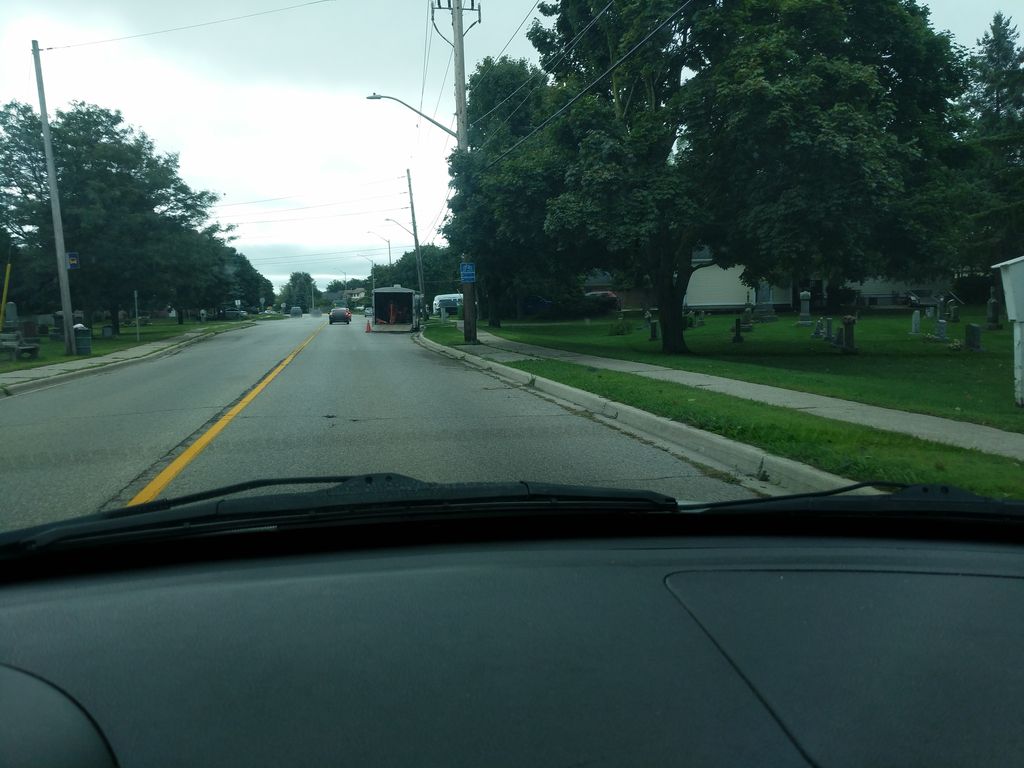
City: kitchener-waterloo